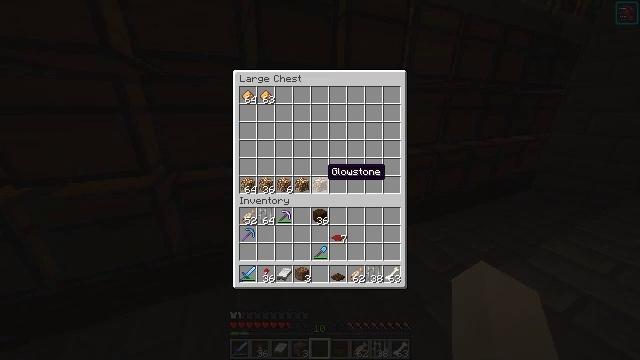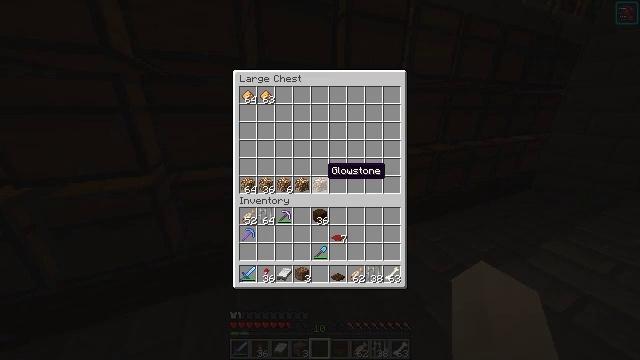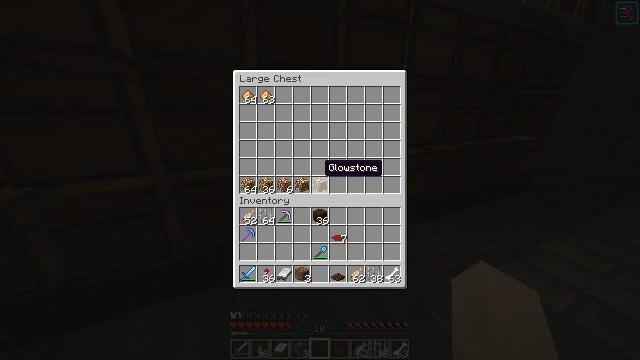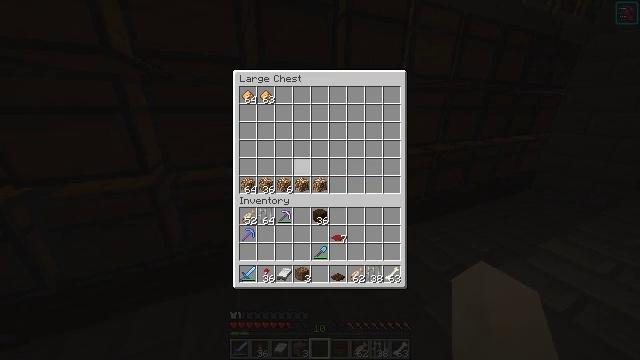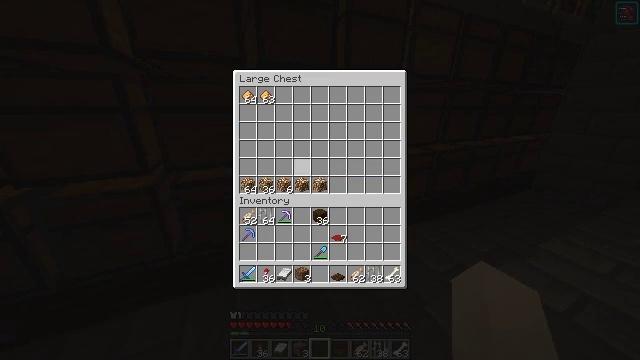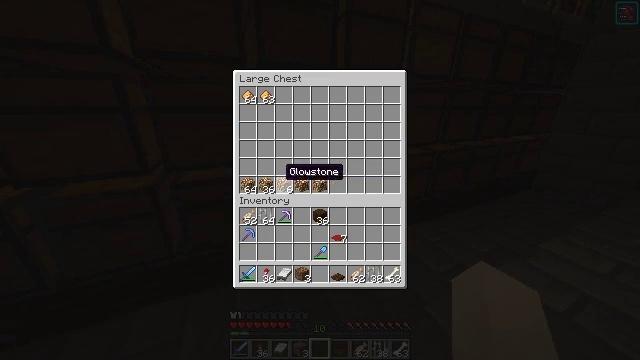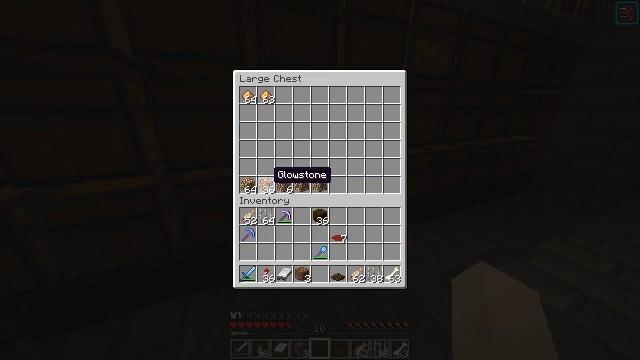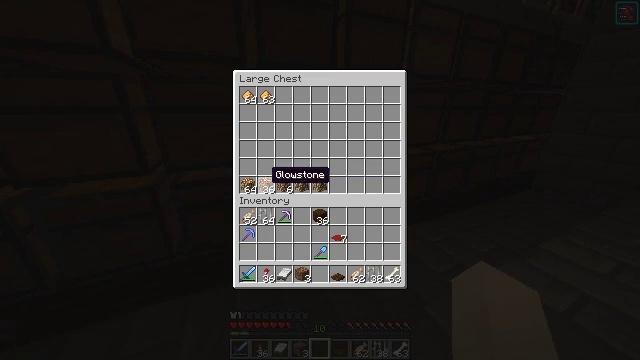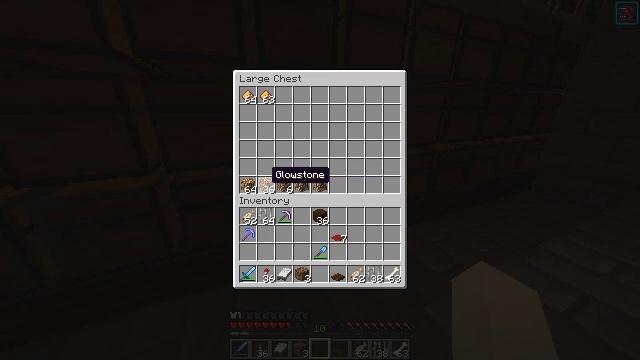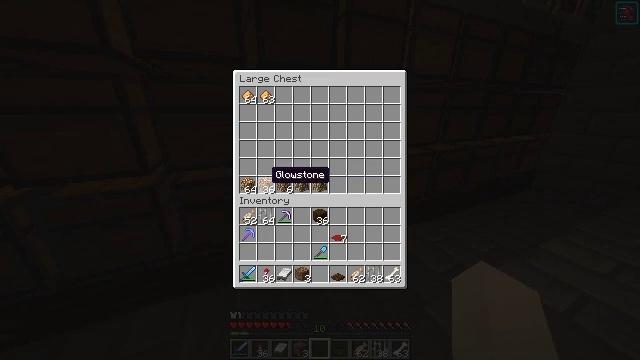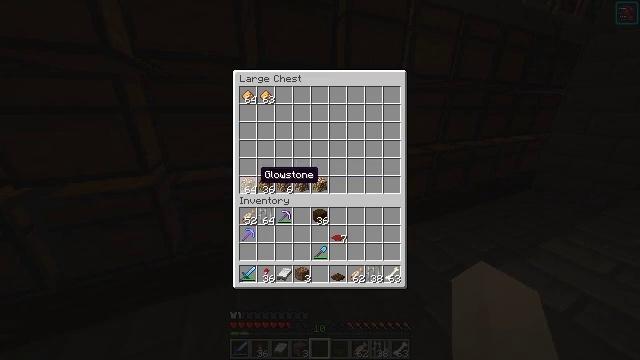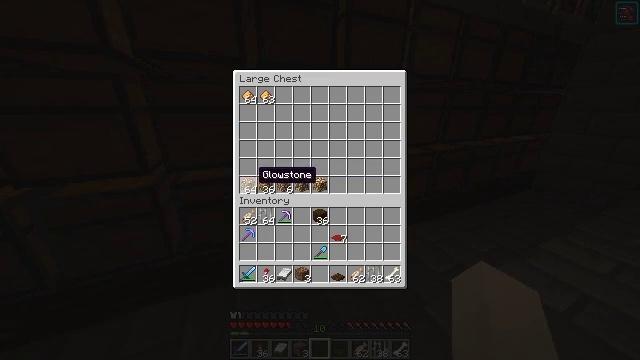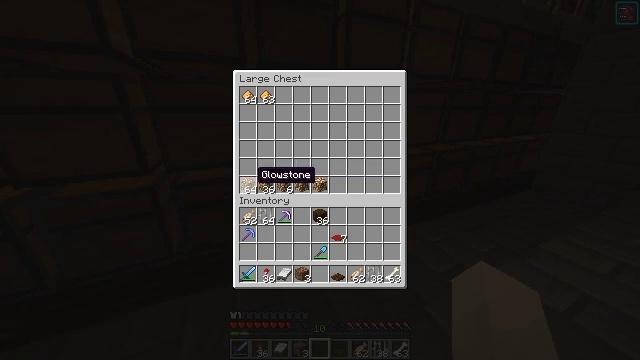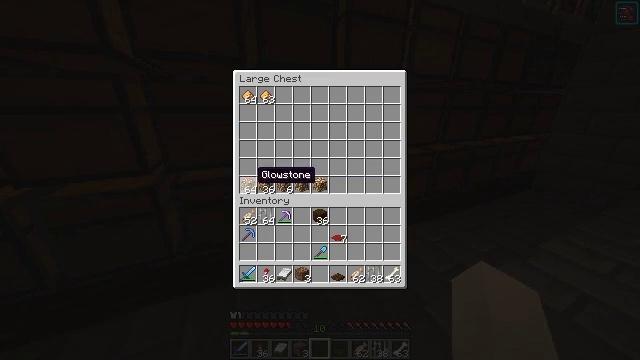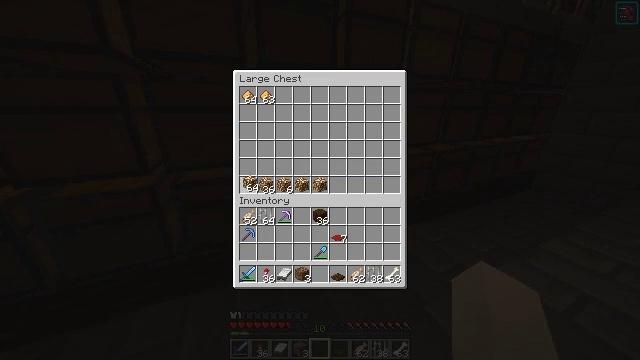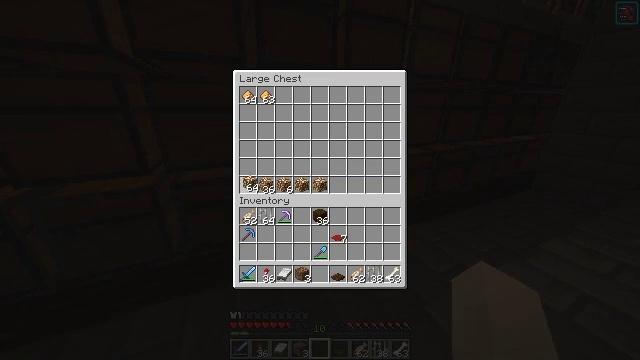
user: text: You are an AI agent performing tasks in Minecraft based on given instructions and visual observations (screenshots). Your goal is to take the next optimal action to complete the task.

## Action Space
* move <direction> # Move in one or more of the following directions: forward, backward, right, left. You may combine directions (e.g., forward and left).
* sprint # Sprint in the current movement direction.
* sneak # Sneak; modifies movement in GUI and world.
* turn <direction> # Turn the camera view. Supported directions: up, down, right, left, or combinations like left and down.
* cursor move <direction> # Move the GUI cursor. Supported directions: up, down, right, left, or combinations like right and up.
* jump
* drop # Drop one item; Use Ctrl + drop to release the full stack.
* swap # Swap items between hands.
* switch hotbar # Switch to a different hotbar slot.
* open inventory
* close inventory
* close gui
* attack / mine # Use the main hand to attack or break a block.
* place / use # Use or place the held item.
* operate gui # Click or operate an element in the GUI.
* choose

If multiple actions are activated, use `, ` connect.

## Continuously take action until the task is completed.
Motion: motion action
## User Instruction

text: Drop kelp from the inventory.
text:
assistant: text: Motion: no_op
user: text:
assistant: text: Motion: no_op
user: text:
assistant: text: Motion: cursor move left
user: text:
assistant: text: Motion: cursor move left
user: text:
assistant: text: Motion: cursor move left
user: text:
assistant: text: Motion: cursor move left
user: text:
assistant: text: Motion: no_op
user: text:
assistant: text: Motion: no_op
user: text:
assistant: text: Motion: no_op
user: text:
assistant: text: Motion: cursor move left
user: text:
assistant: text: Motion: no_op
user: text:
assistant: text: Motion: no_op
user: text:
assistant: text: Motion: no_op
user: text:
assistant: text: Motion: operate gui
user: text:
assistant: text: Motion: no_op
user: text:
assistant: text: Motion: choose
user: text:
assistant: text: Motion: choose
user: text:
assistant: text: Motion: no_op
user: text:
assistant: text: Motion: no_op
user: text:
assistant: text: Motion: no_op
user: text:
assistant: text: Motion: cursor move right and down
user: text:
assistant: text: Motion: cursor move right and down
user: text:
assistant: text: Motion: cursor move down
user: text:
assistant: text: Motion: no_op
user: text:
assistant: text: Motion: no_op
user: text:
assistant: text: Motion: operate gui
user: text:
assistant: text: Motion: operate gui
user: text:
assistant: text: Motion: no_op
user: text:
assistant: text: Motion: no_op
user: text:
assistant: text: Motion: no_op